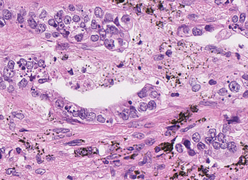
Tumor epithelial tissue: yes
Tumor-associated stroma tissue: yes
Normal tissue: no